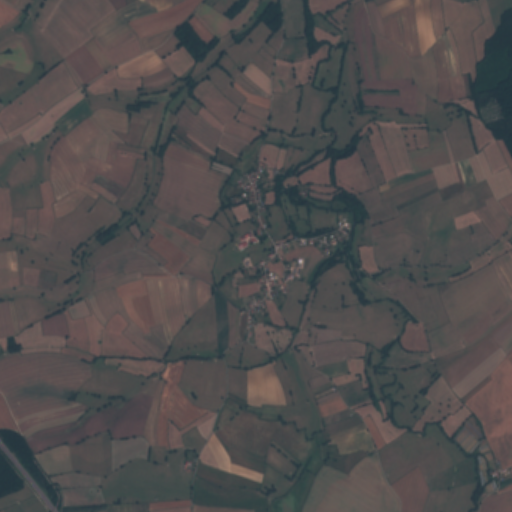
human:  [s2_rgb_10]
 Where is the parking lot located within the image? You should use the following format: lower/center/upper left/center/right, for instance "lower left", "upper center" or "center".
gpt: The parking lot is located in the center of the image.
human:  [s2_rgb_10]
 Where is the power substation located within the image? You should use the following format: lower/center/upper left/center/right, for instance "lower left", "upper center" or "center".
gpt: The power substation is located in the center of the image.
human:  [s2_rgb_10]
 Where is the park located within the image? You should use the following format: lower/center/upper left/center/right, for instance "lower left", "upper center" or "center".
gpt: There is no park in the image.